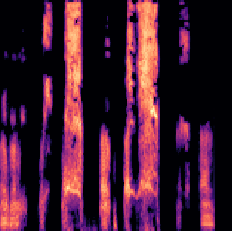
Sound class: Pig